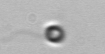
Label: flagellate